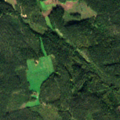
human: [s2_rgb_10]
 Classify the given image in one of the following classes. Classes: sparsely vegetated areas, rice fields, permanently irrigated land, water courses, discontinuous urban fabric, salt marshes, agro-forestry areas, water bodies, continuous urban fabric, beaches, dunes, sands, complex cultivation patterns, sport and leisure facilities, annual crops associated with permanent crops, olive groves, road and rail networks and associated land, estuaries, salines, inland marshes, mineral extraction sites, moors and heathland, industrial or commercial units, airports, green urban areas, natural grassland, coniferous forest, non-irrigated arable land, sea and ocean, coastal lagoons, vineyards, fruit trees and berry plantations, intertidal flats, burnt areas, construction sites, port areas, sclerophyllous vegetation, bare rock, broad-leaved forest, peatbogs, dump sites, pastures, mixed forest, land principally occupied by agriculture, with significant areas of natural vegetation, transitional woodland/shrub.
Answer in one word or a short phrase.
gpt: coniferous forest